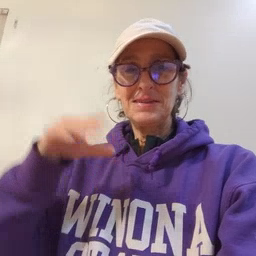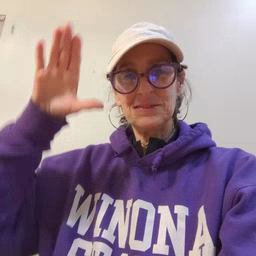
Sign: donkey